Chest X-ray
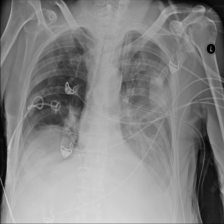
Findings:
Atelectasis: negative
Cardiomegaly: negative
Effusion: positive
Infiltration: negative
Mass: negative
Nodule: negative
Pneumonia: negative
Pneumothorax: negative
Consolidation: negative
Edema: negative
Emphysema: negative
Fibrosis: negative
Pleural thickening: negative
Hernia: negative